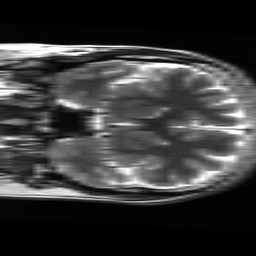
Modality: T2w
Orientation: coronal
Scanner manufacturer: ge
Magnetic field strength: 3 T
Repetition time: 6.28 s
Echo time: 0.1018 s